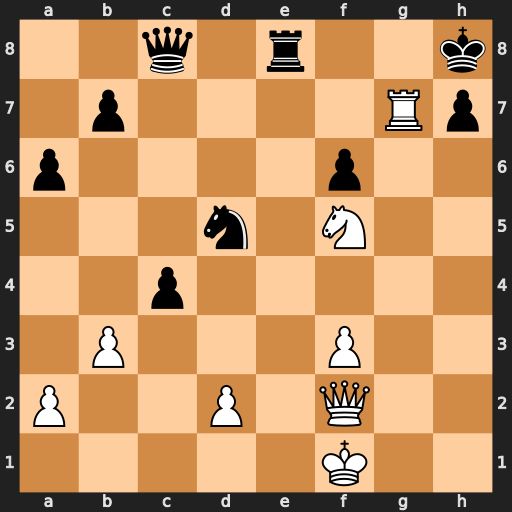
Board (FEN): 2q1r2k/1p4Rp/p4p2/3n1N2/2p5/1P3P2/P2P1Q2/5K2
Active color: w
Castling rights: -
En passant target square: -
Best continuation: Rxh7+ Kxh7 Qh4+